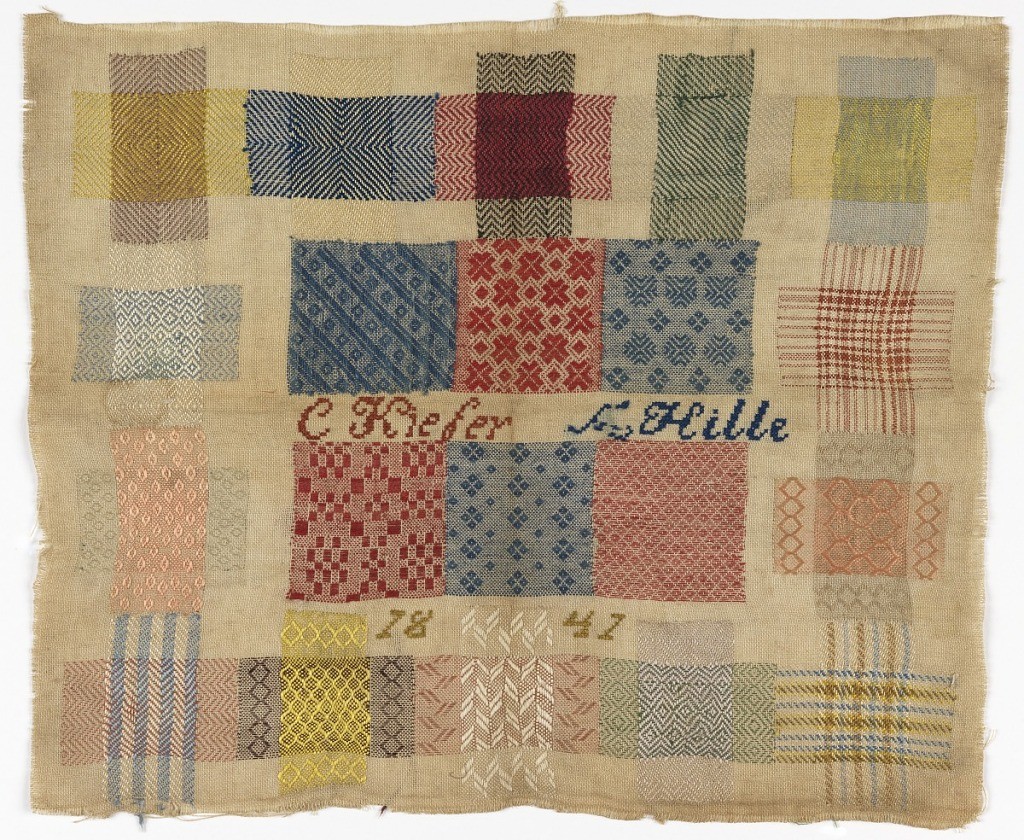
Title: Darning sampler
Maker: S. Hille
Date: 1841
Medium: silk, cotton, wool Technique: embroidered in running (pattern darning) and cross stitches on plain weave foundation
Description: Fourteen squares of darning with cut-out backs, six squares of pattern embroidery.  Names at center may be teacher and embroiderer.